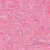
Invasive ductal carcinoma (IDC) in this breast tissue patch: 0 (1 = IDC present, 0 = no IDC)